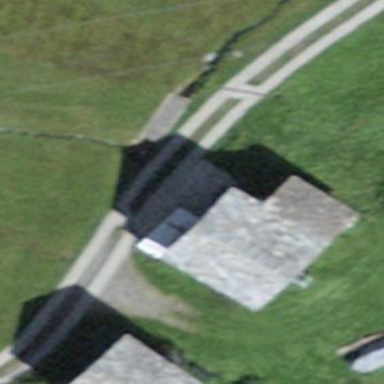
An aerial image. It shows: Farm auxiliary building.